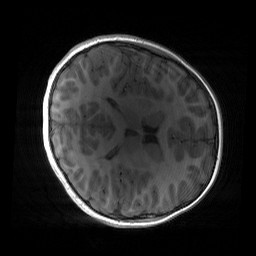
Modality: T1w
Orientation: axial
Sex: female
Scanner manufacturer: siemens
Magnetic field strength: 3 T
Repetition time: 1.9 s
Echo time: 0.00243 s